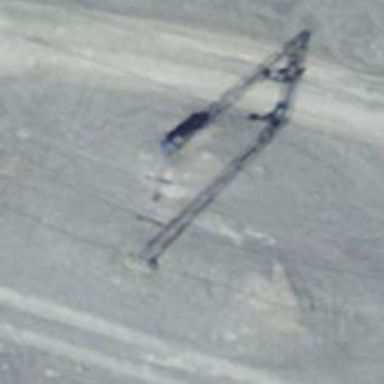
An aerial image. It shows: Pylon for aerialway.